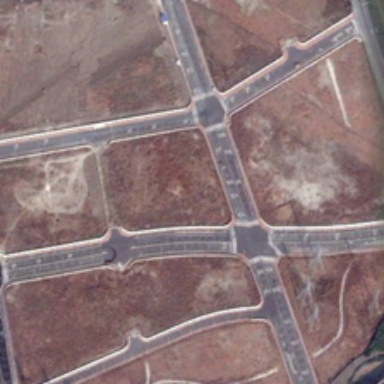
Several roads were built over the bareland .